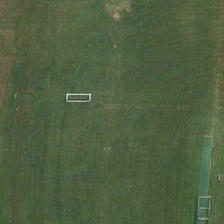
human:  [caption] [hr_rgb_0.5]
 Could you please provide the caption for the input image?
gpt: a white rectangular item can be seen in this green meadow .

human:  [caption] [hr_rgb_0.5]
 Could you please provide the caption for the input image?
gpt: there are a white frame and a green one on the meadow .

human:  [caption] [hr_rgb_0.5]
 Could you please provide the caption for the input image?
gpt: two white boxes are placed on the meadow .

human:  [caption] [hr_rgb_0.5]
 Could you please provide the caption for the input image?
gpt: two white boxes are placed on the meadow .

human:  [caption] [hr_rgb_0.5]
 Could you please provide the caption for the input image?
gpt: it is a piece of green meadow .